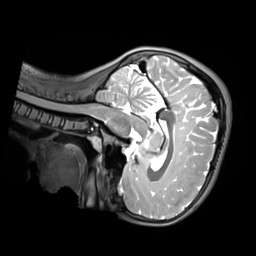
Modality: T2w
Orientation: sagittal
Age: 11
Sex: female
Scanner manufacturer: siemens
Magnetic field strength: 3 T
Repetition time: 3.2 s
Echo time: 0.408 s